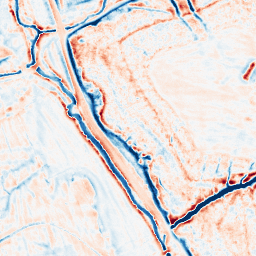
Category: edge_preserving
Decomposition family: bilateral
Decomposition parameters: d: 15
sigma_color: 50
sigma_space: 50
Upsampling method: quadratic
Upsampling parameters: scale: 2
Upsampling scale: 2